Question: I'm using the pretty fullCalendar jQuery plugin.
I'd like to be able to have a title AND a detail on each event as in the screenshot below:

Here the details are the participants for each session.
(overflow hidden on the detail)
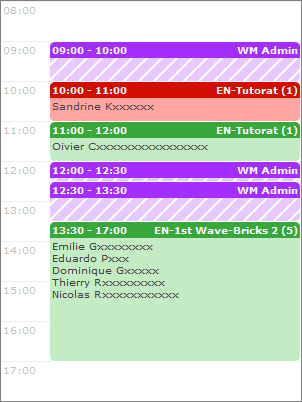
Answer: <URL>
'''
eventRender: function(event, element)
{
element.find('.fc-event-title').append("<br/>" + event.description);
}
'''